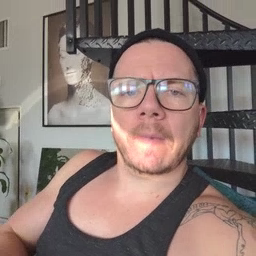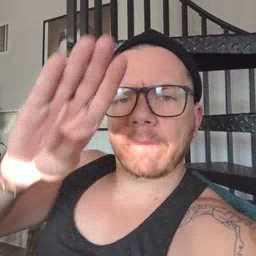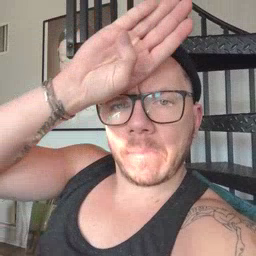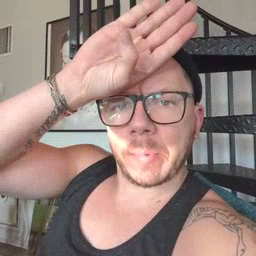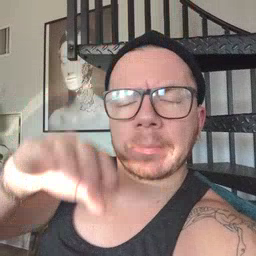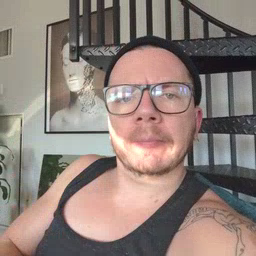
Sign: fireman